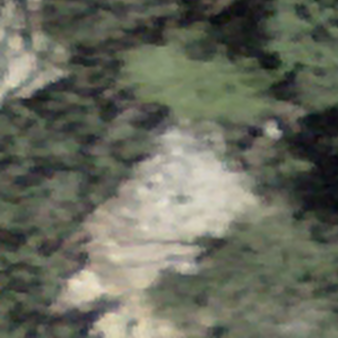
Label: other